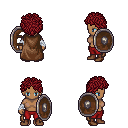
a pixel art fantasy rpg character, female body template, human, dark skin, brown cape, red pants, brunette curly afro hairstyle, white cloth bandages, brown shoes, shield, four views (front, back, left, right), 2x2 character sprite sheet, small pixel art, hard edges, no anti-aliasing